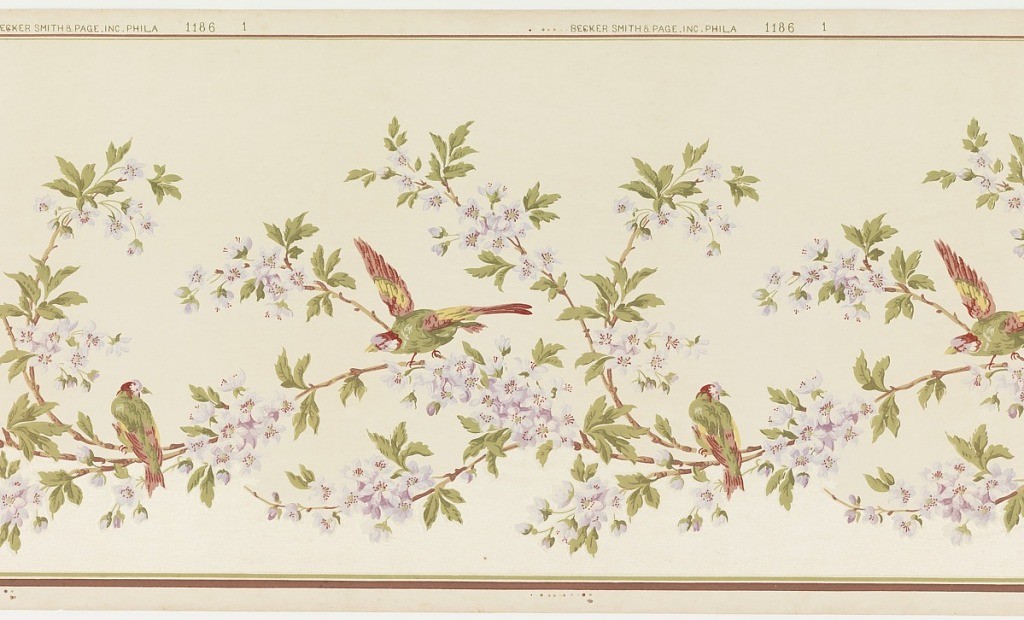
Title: Frieze
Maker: Becker, Smith & Page, Inc., founded 1899
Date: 1905–1915
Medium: Machine-printed paper
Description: Birds perched on flowering tree branch. Area below branch is printed in mica.